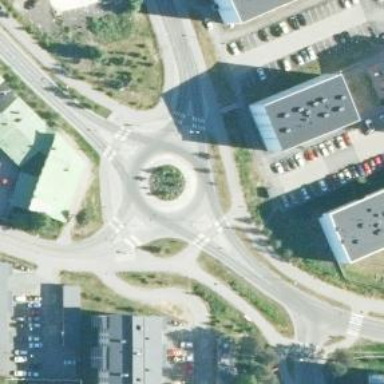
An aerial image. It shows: Secondary road around roundabout.